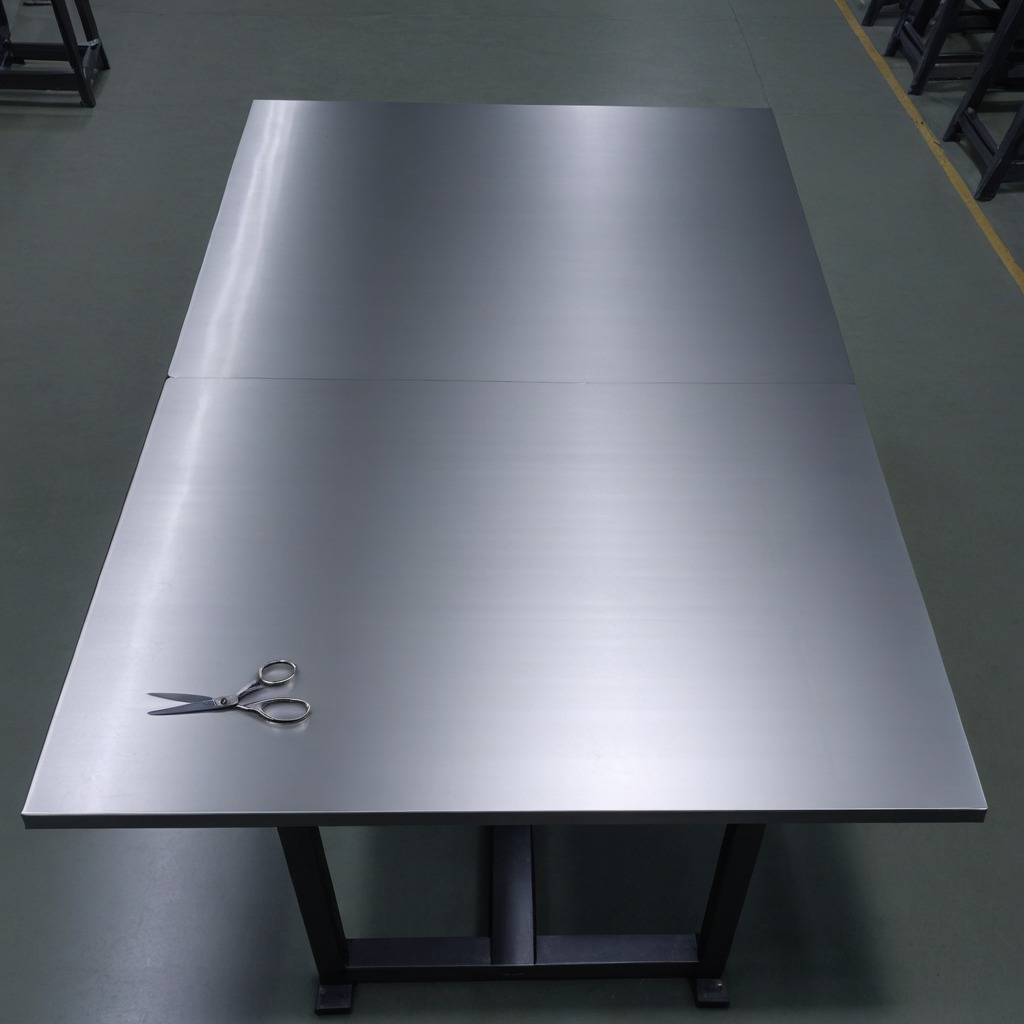
A scissor is lying on the tabletop.